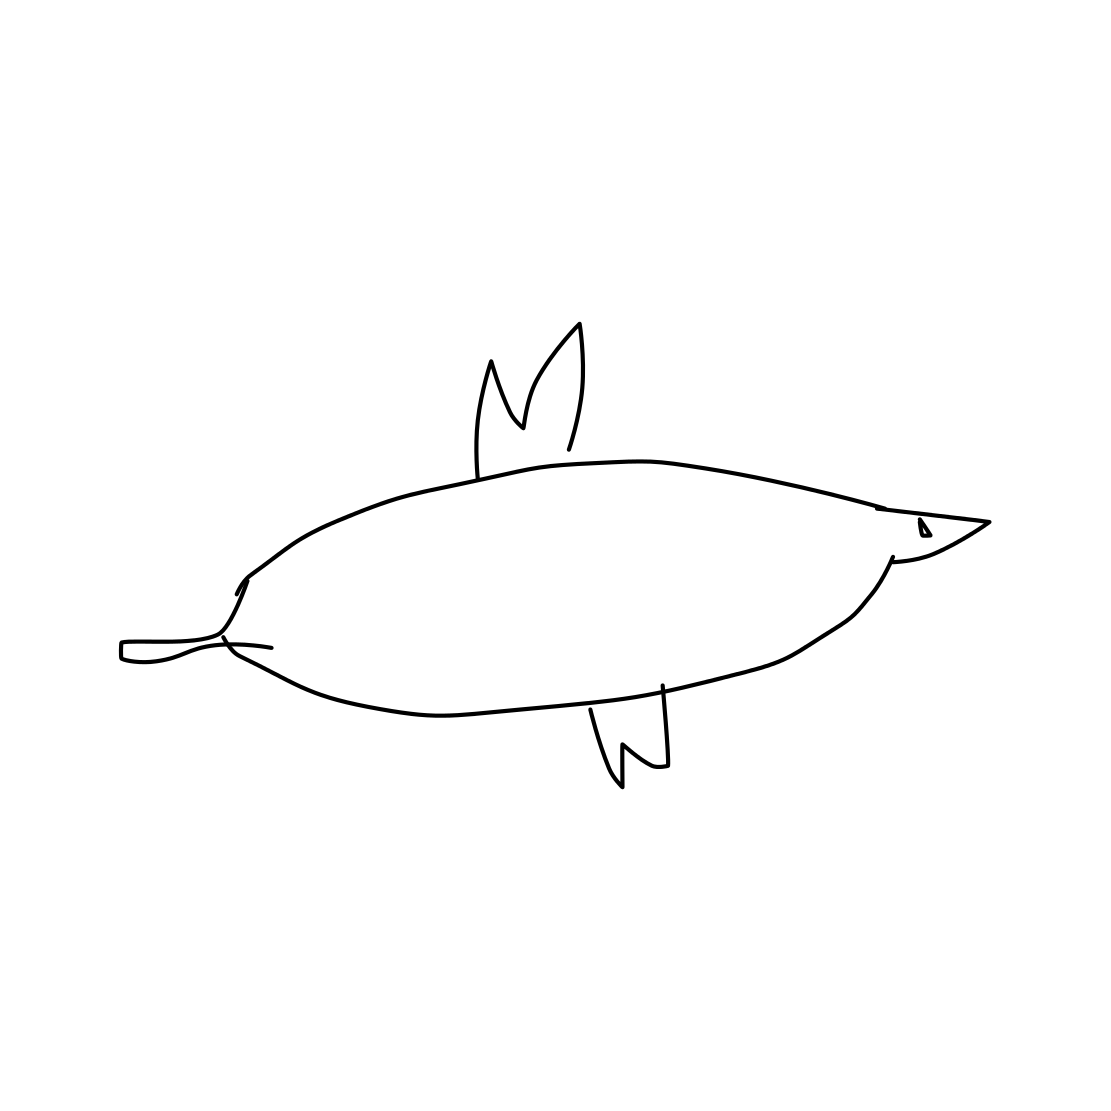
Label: shark